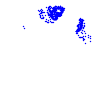
Particle: electron